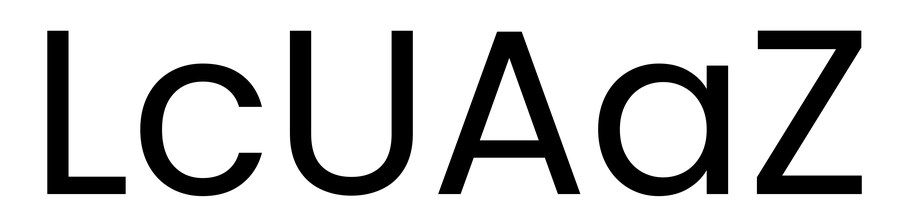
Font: Poppins-Regular